Question: I'm learning OpenGL ES with the tutorial on raywenderlich.com <URL>
When I get started to tweak the example project to grasp a UIView's content as the texture to get rendered, it's only black screen turns out just like:

The black view is the OpenGL ES view.
I used the code posted by Tommy in this post: <URL>, and here is my version:
'''
- (GLuint)createTexture:(UIView *)view
{
size_t width = CGRectGetWidth(view.layer.bounds) * [UIScreen mainScreen].scale;
size_t height = CGRectGetHeight(view.layer.bounds) * [UIScreen mainScreen].scale;
GLubyte * texturePixelBuffer = (GLubyte *) calloc(width * height * 4,
sizeof(GLubyte));
CGColorSpaceRef colorSpace = CGColorSpaceCreateDeviceRGB();
CGContextRef context = CGBitmapContextCreate(texturePixelBuffer,
width, height, 8, width*4, colorSpace,
kCGImageAlphaPremultipliedLast |
kCGBitmapByteOrder32Big);
CGColorSpaceRelease(colorSpace);
[view.layer renderInContext:context];
CGContextRelease(context);
GLuint texName;
glGenTextures(1, &texName);
glBindTexture(GL_TEXTURE_2D, texName);
glTexParameteri(GL_TEXTURE_2D, GL_TEXTURE_MIN_FILTER, GL_NEAREST);
glTexImage2D(GL_TEXTURE_2D, 0, GL_RGBA, width, height, 0, GL_RGBA,
GL_UNSIGNED_BYTE, texturePixelBuffer);
free(texturePixelBuffer);
return texName;
}
'''
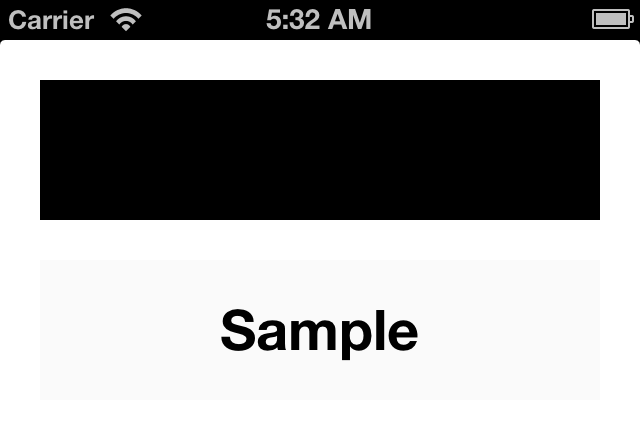
Answer: According to Open GL ES 2.0 Specification, texture can either be the power of two or not. But you must use
'''
glTexParameteri(GL_TEXTURE_2D, GL_TEXTURE_MIN_FILTER, GL_LINEAR);
glTexParameteri(GL_TEXTURE_2D, GL_TEXTURE_MAG_FILTER, GL_LINEAR);
glTexParameteri(GL_TEXTURE_2D, GL_TEXTURE_WRAP_S, GL_CLAMP_TO_EDGE);
glTexParameteri(GL_TEXTURE_2D, GL_TEXTURE_WRAP_T, GL_CLAMP_TO_EDGE);
'''
to enable non-power-of-two texture support.